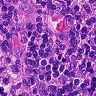
Metastatic tissue present: no